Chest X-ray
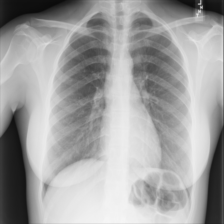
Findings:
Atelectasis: negative
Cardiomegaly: negative
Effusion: negative
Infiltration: negative
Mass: negative
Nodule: negative
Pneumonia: negative
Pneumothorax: negative
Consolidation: negative
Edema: negative
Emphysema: negative
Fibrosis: negative
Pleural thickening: negative
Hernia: negative